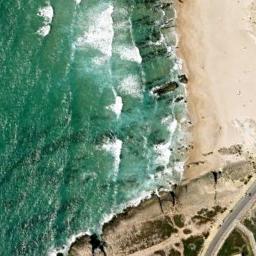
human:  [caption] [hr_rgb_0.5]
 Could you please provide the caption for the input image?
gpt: The huge waves beat against the beach .

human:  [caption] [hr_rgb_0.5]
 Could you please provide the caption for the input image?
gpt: Teal waters and dark green vegetation and beaches .

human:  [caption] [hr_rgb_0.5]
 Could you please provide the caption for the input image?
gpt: There is a large area of vegetation next to the beach .

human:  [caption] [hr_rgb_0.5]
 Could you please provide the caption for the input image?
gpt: The beach with khaki sand and the color of the seawater is green .

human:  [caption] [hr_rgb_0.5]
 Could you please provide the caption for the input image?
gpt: There is a road on the beach .